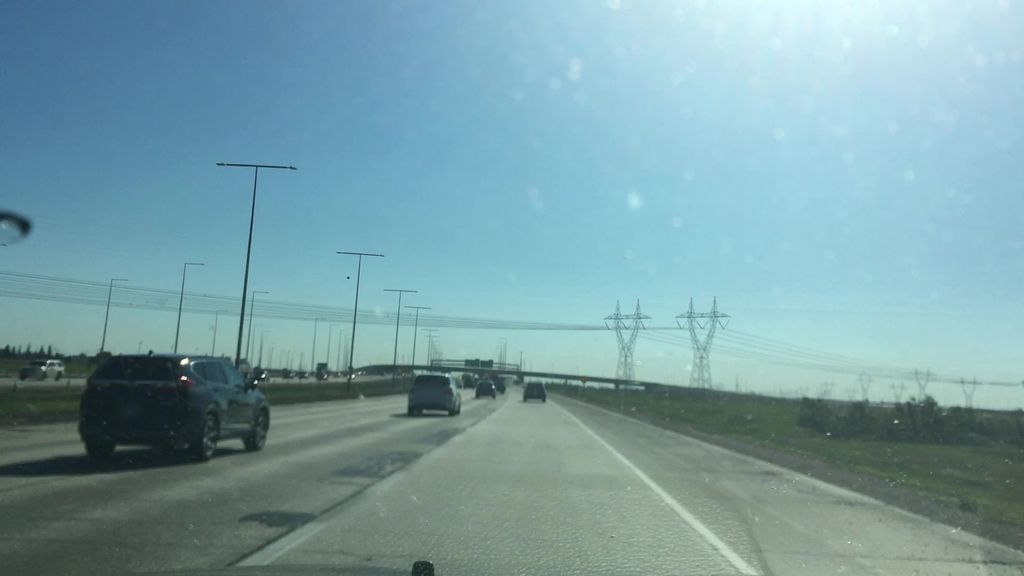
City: edmonton